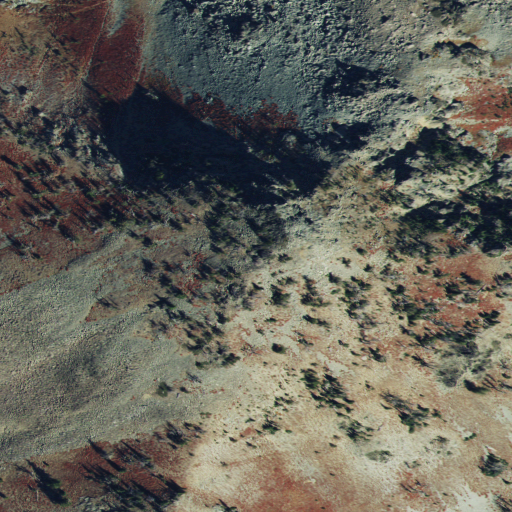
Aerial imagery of mountain in Idaho named Pyramid Peak containing shrub, grassland, and evergreen forest